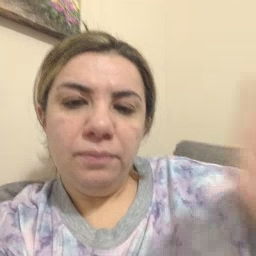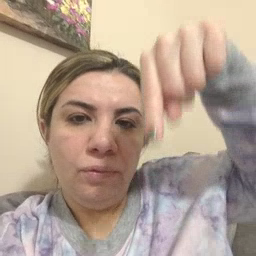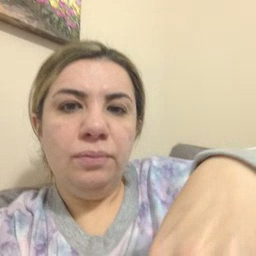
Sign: down